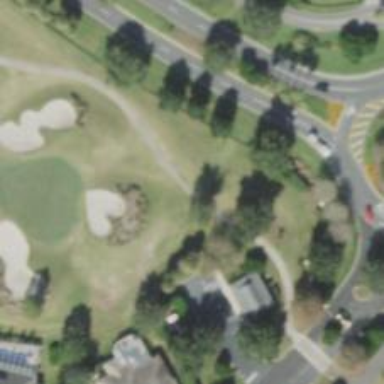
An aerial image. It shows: Path designated for golf carts.